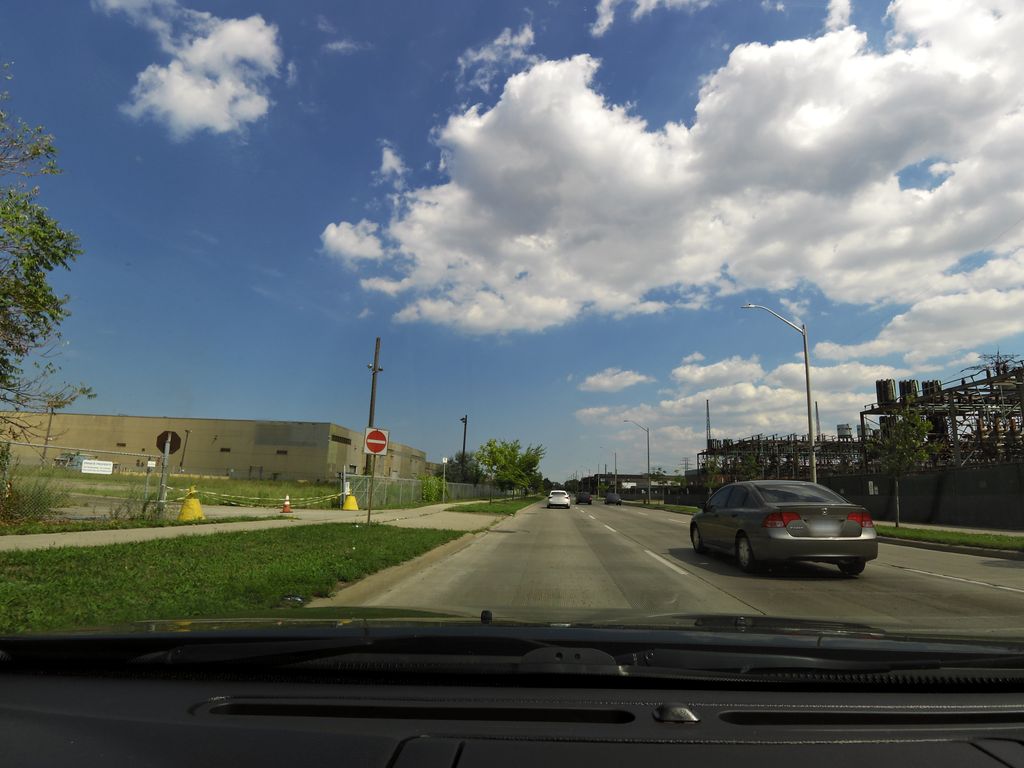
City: hamilton